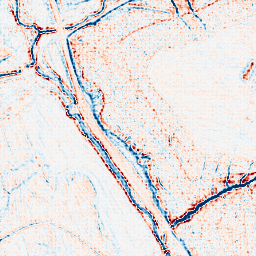
Category: multiscale
Decomposition family: dog_multiscale
Decomposition parameters: sigma_ratio: 1.4
n_scales: 3
base_sigma: 0.5
Upsampling method: sinc_hamming
Upsampling parameters: scale: 8
kernel_size: 8
Upsampling scale: 8